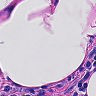
Metastatic tissue present: no